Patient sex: F
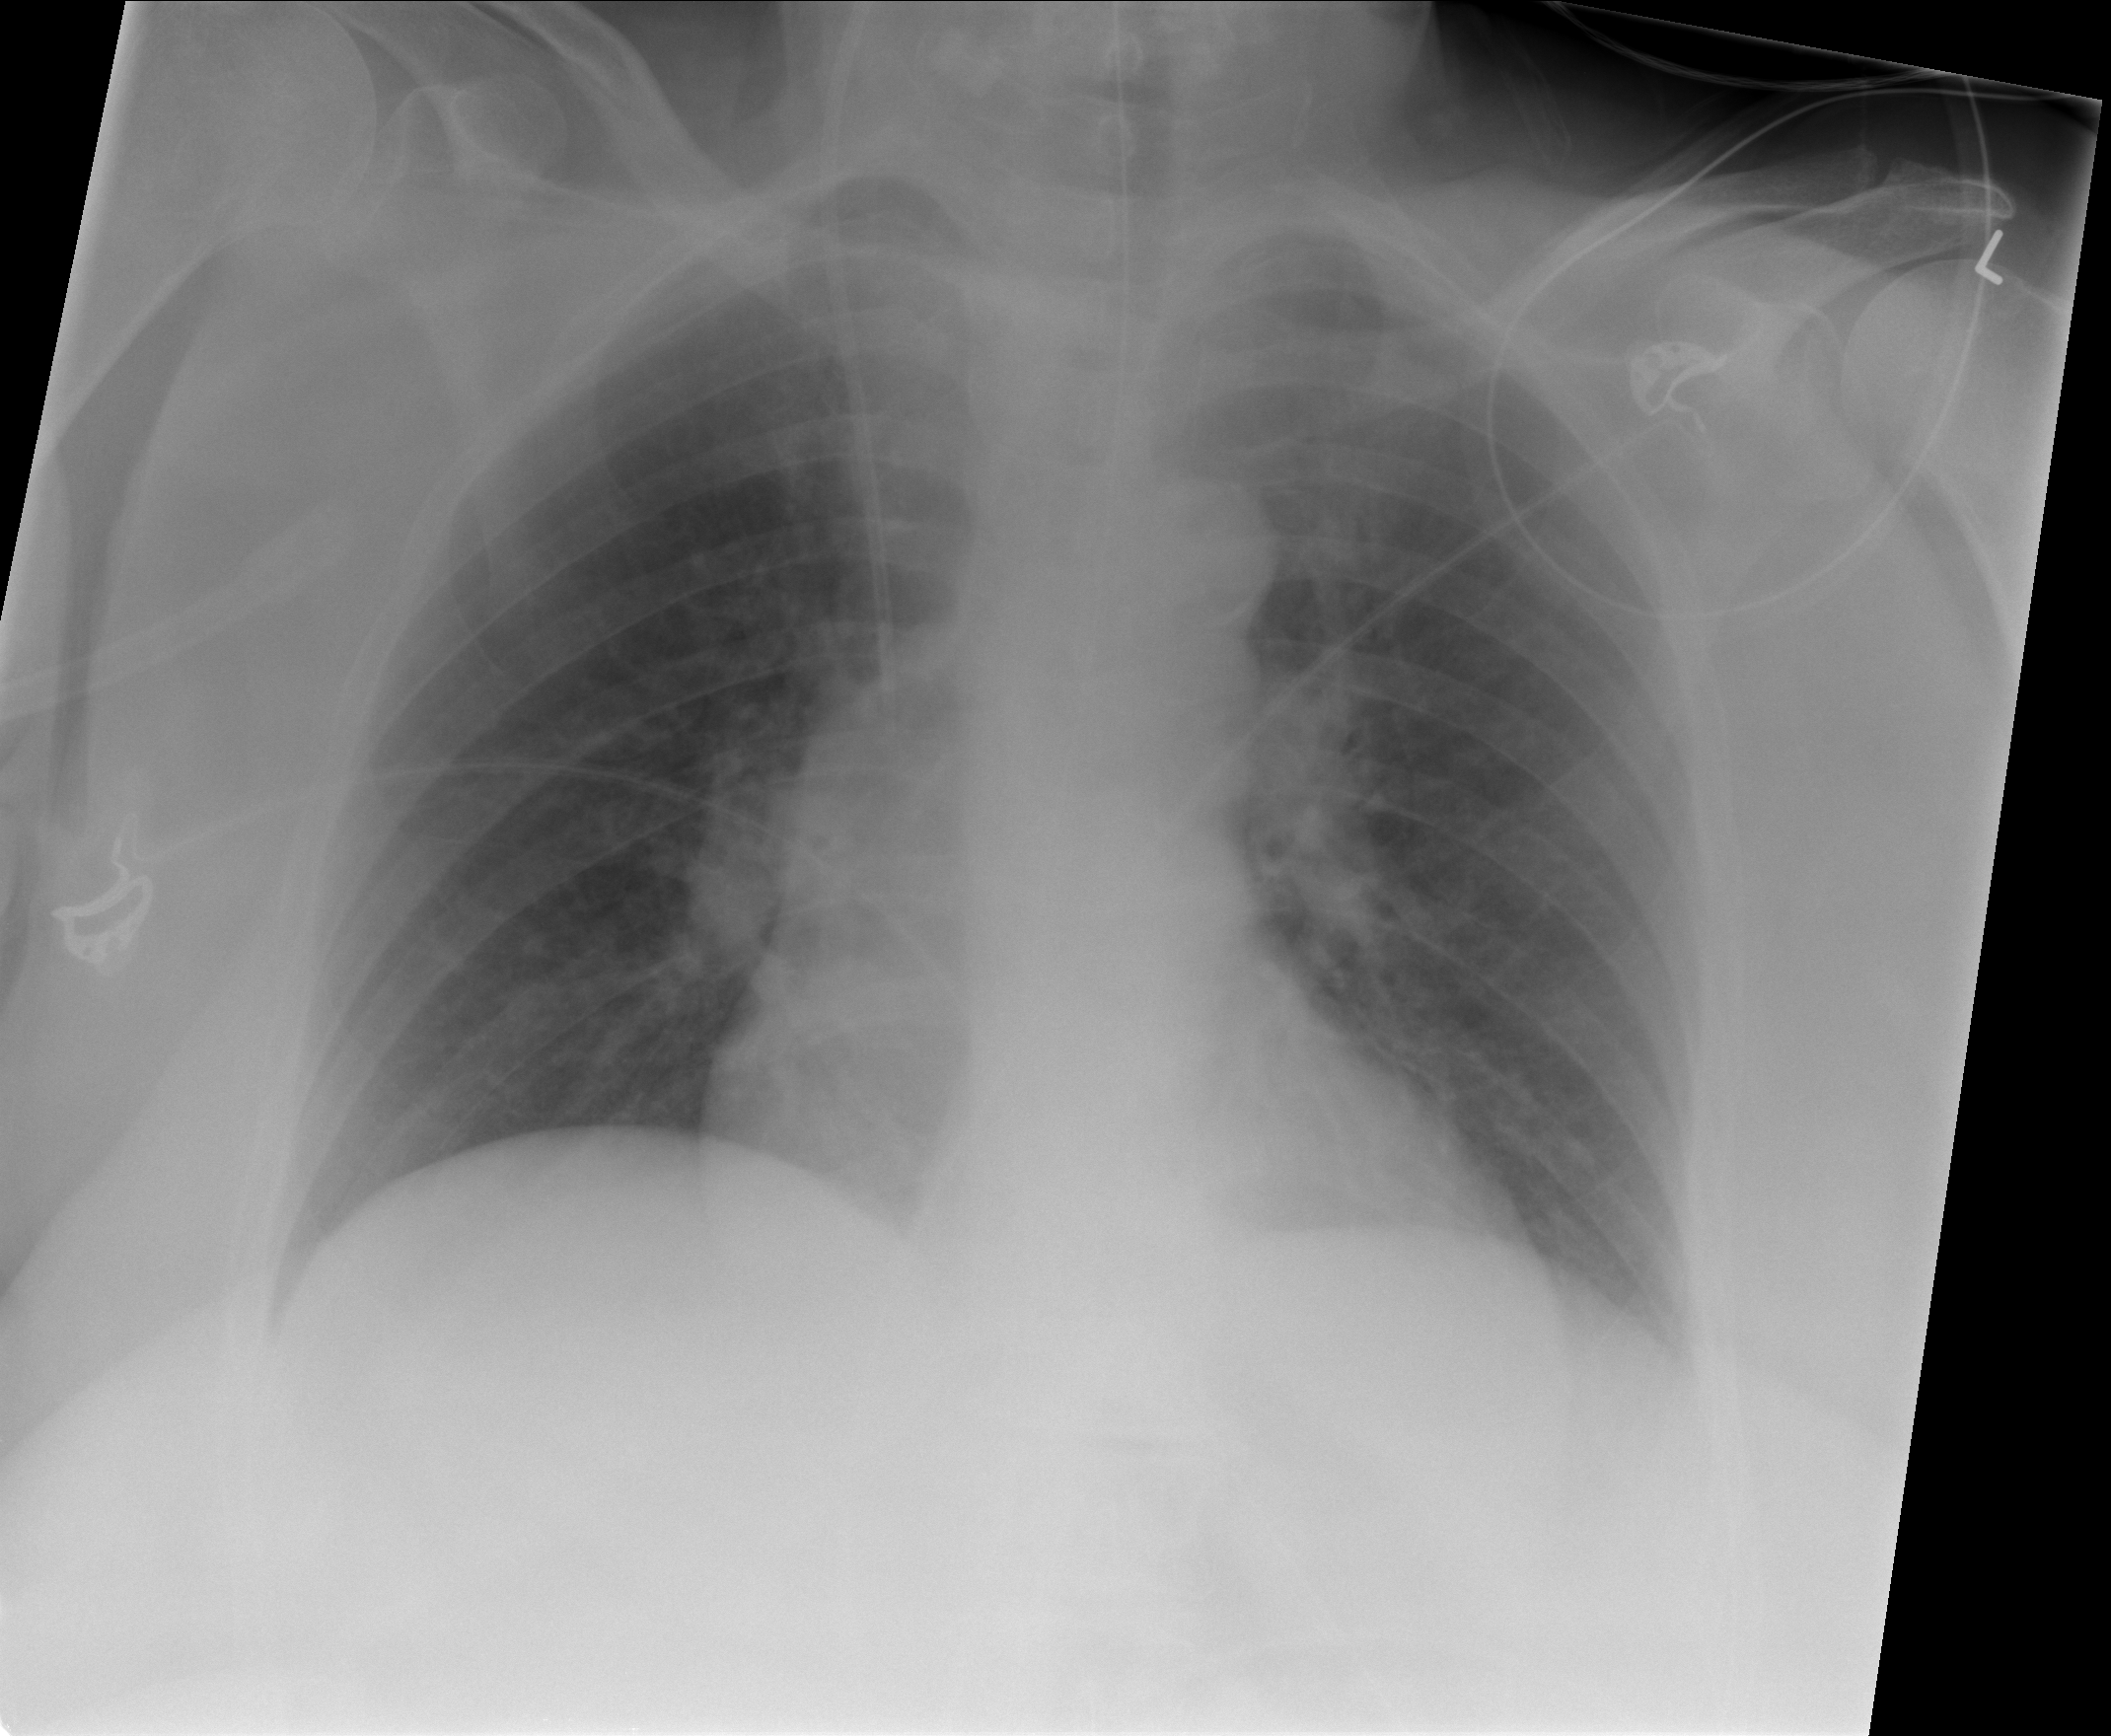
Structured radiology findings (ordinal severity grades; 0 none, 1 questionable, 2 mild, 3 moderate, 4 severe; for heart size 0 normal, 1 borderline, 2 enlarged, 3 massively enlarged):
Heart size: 2
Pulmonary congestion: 0
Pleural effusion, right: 0
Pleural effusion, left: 0
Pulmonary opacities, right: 0
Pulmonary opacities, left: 0
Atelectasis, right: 2
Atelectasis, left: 0